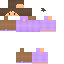
A female human skin with pale skin, wearing brown long hair dressed in a purple tshirt and brown pants, featuring a closed mouth.